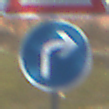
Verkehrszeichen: VorgeschriebeneFahrtrichtungRechts
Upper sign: Lichtzeichenanlage
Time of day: MorningAfternoon
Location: Outdoor (Nature)
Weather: PartlyCloudy
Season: NotSpecified
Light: Natural